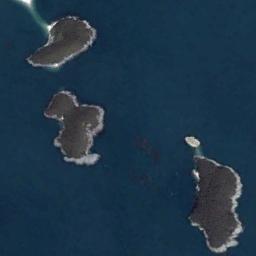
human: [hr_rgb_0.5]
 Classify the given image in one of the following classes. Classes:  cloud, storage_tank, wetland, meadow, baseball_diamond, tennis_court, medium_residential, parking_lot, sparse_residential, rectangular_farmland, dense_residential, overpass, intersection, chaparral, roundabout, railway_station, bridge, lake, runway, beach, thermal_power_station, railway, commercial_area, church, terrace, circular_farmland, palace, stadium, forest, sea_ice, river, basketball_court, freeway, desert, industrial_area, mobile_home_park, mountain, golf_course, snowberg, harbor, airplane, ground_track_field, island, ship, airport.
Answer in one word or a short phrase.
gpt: island